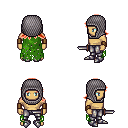
a pixel art fantasy rpg character, male body template, human, tanned skin, green tattered cape, metal pants, red loose hair, chain hood, leather bracers, metal boots, dagger, four views (front, back, left, right), 2x2 character sprite sheet, small pixel art, hard edges, no anti-aliasing